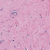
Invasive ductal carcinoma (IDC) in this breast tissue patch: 1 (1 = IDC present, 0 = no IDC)